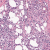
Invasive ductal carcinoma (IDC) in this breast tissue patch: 0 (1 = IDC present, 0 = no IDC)